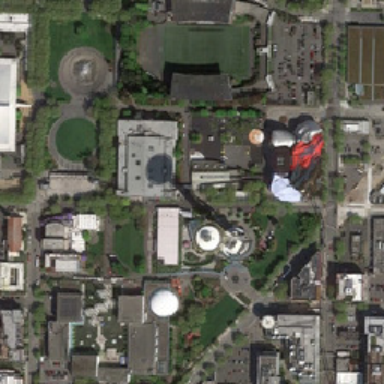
There are many parking lots outside .